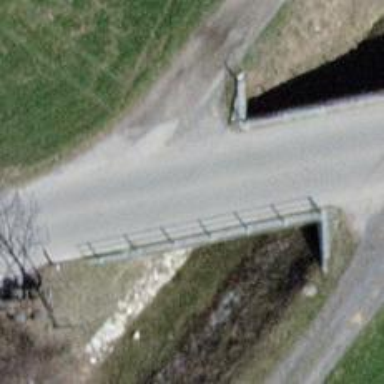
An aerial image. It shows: Unclassified road with paved surface crossing bridge.